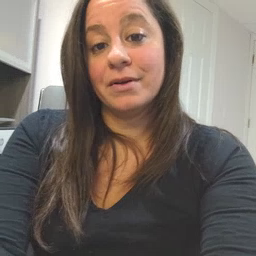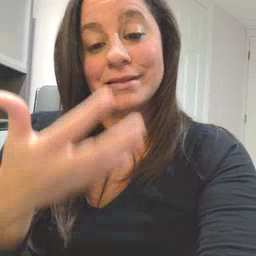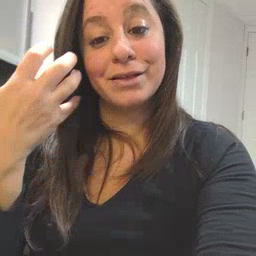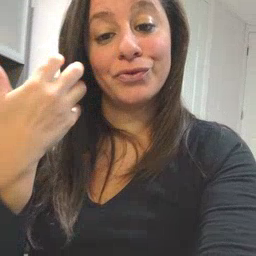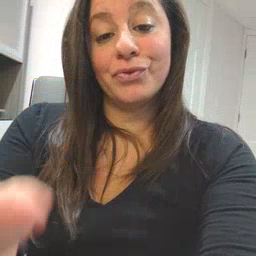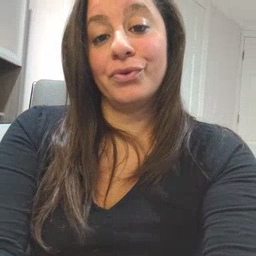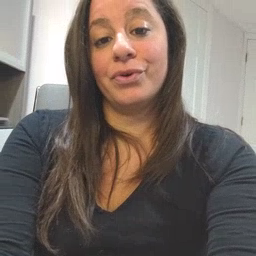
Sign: tiger